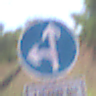
Verkehrszeichen: VorgeschriebeneFahrtrichtungGeradeausOderLinks
Zusatzzeichen unten: SonstigeFahrzeugePersonengruppenFrei3
Umgebung: Outdoor, RoadRail
Tageszeit: Midday
Wetter: Clear
Licht: Natural
Jahreszeit: NotSpecified
Kontrast: HighContrast